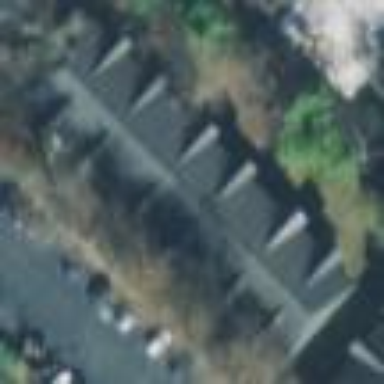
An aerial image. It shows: Image showing building with apartments.